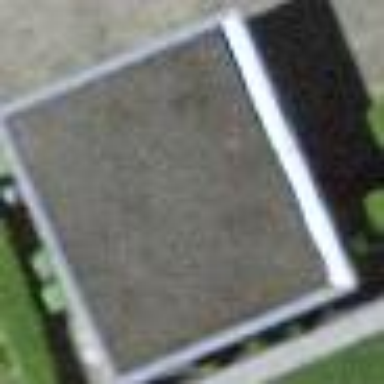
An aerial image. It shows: Detached building.